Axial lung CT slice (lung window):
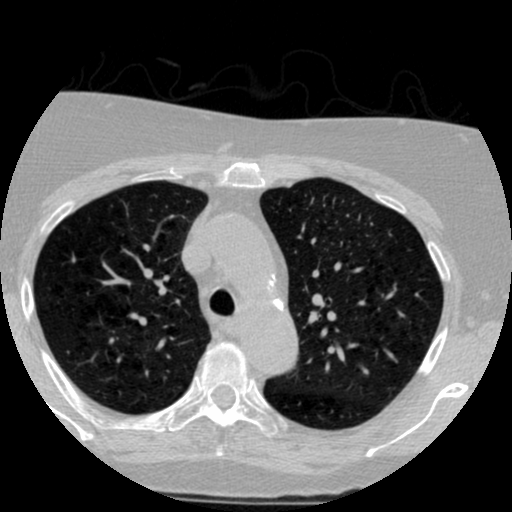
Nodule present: no